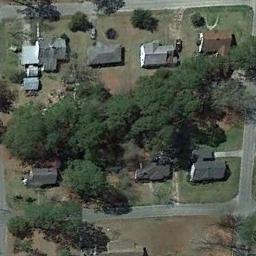
Label: residential